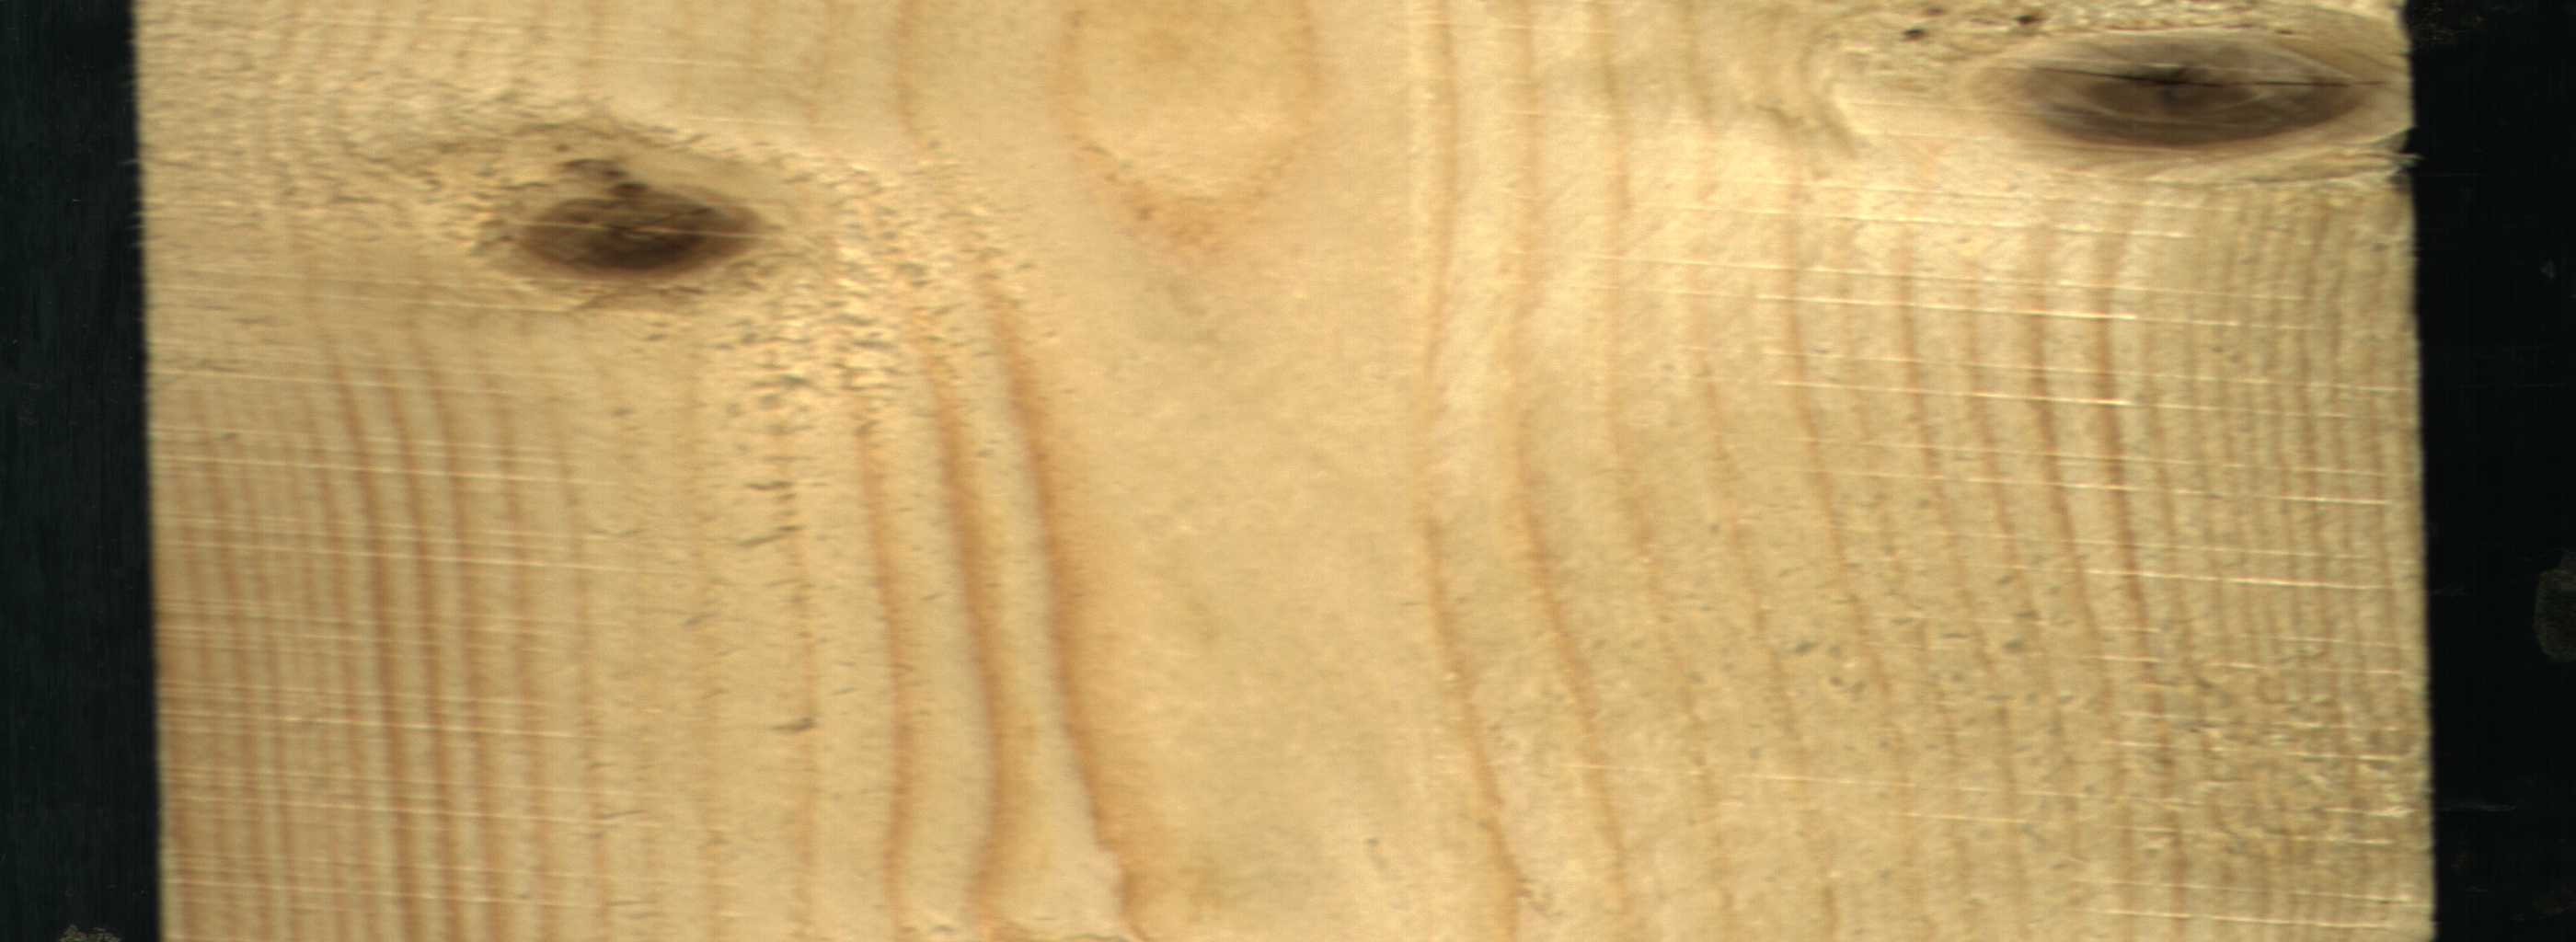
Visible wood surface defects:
Live_Knot
Live_Knot